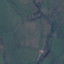
Land use / land cover class: Pasture